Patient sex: M
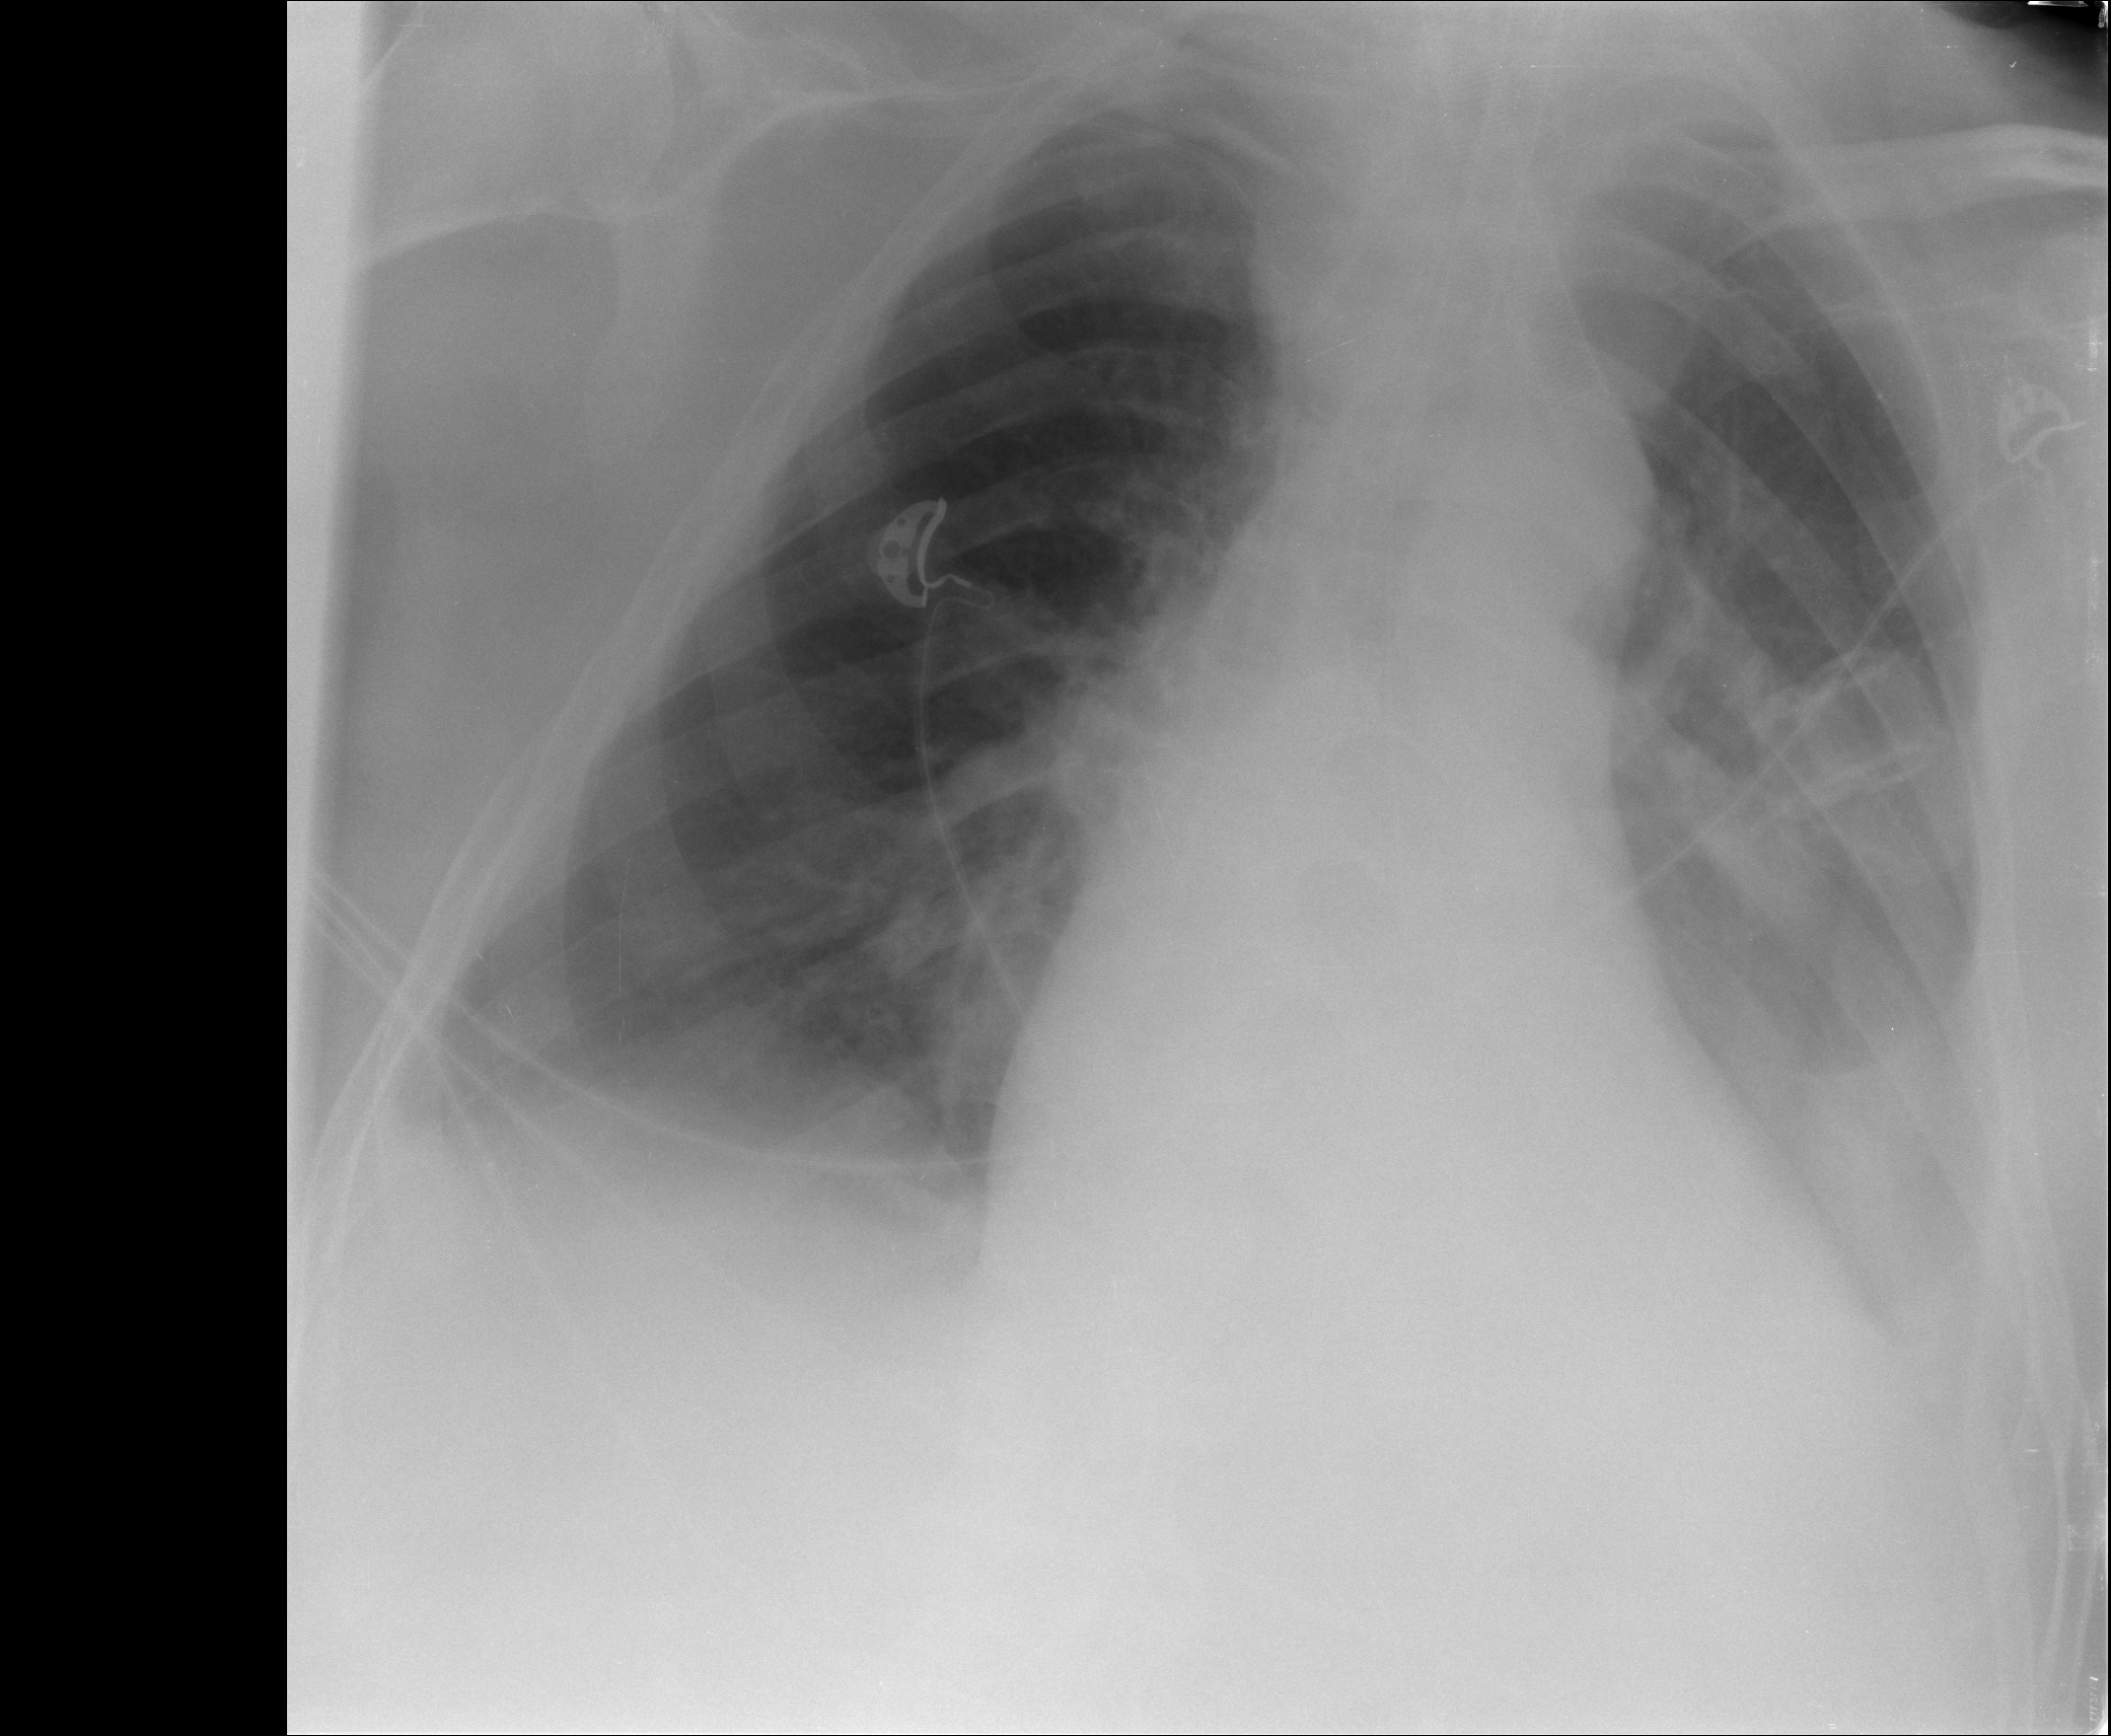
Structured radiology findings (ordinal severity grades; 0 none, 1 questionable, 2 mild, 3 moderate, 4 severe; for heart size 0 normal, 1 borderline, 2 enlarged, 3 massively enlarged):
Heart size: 2
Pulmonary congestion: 2
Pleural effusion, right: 2
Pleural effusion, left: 2
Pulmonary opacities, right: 0
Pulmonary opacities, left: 2
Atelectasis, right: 2
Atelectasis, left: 2